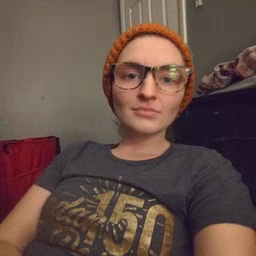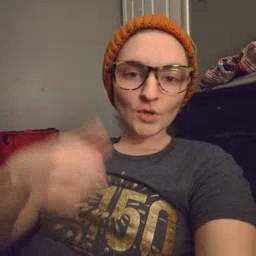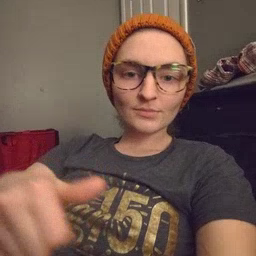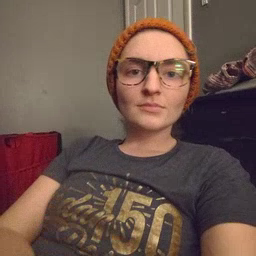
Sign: puzzle